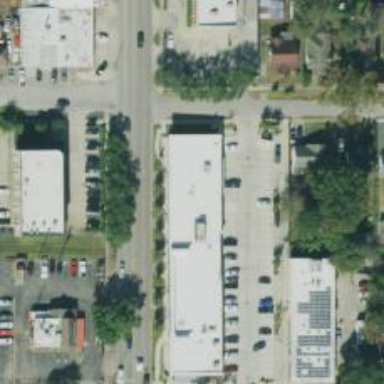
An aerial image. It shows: Healthcare clinic.